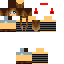
A female human skin with medium skin, wearing brown long hair dressed in a blue hoodie and brown pants, featuring a closed mouth.